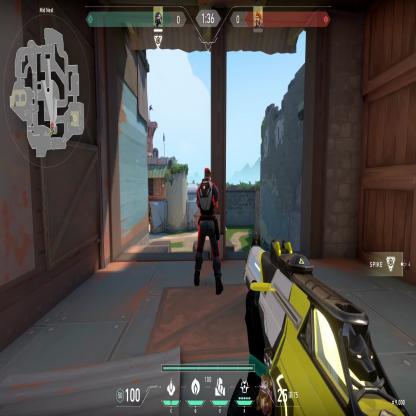
Label: enemy